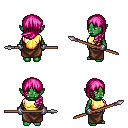
a pixel art fantasy rpg character, female body template, orc, green skin, gold chest armor, robe skirt, pink left-swept hairstyle, metal gloves, spear, four views (front, back, left, right), 2x2 character sprite sheet, small pixel art, hard edges, no anti-aliasing